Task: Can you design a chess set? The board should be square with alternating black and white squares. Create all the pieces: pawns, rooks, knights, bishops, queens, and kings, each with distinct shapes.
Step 4887:
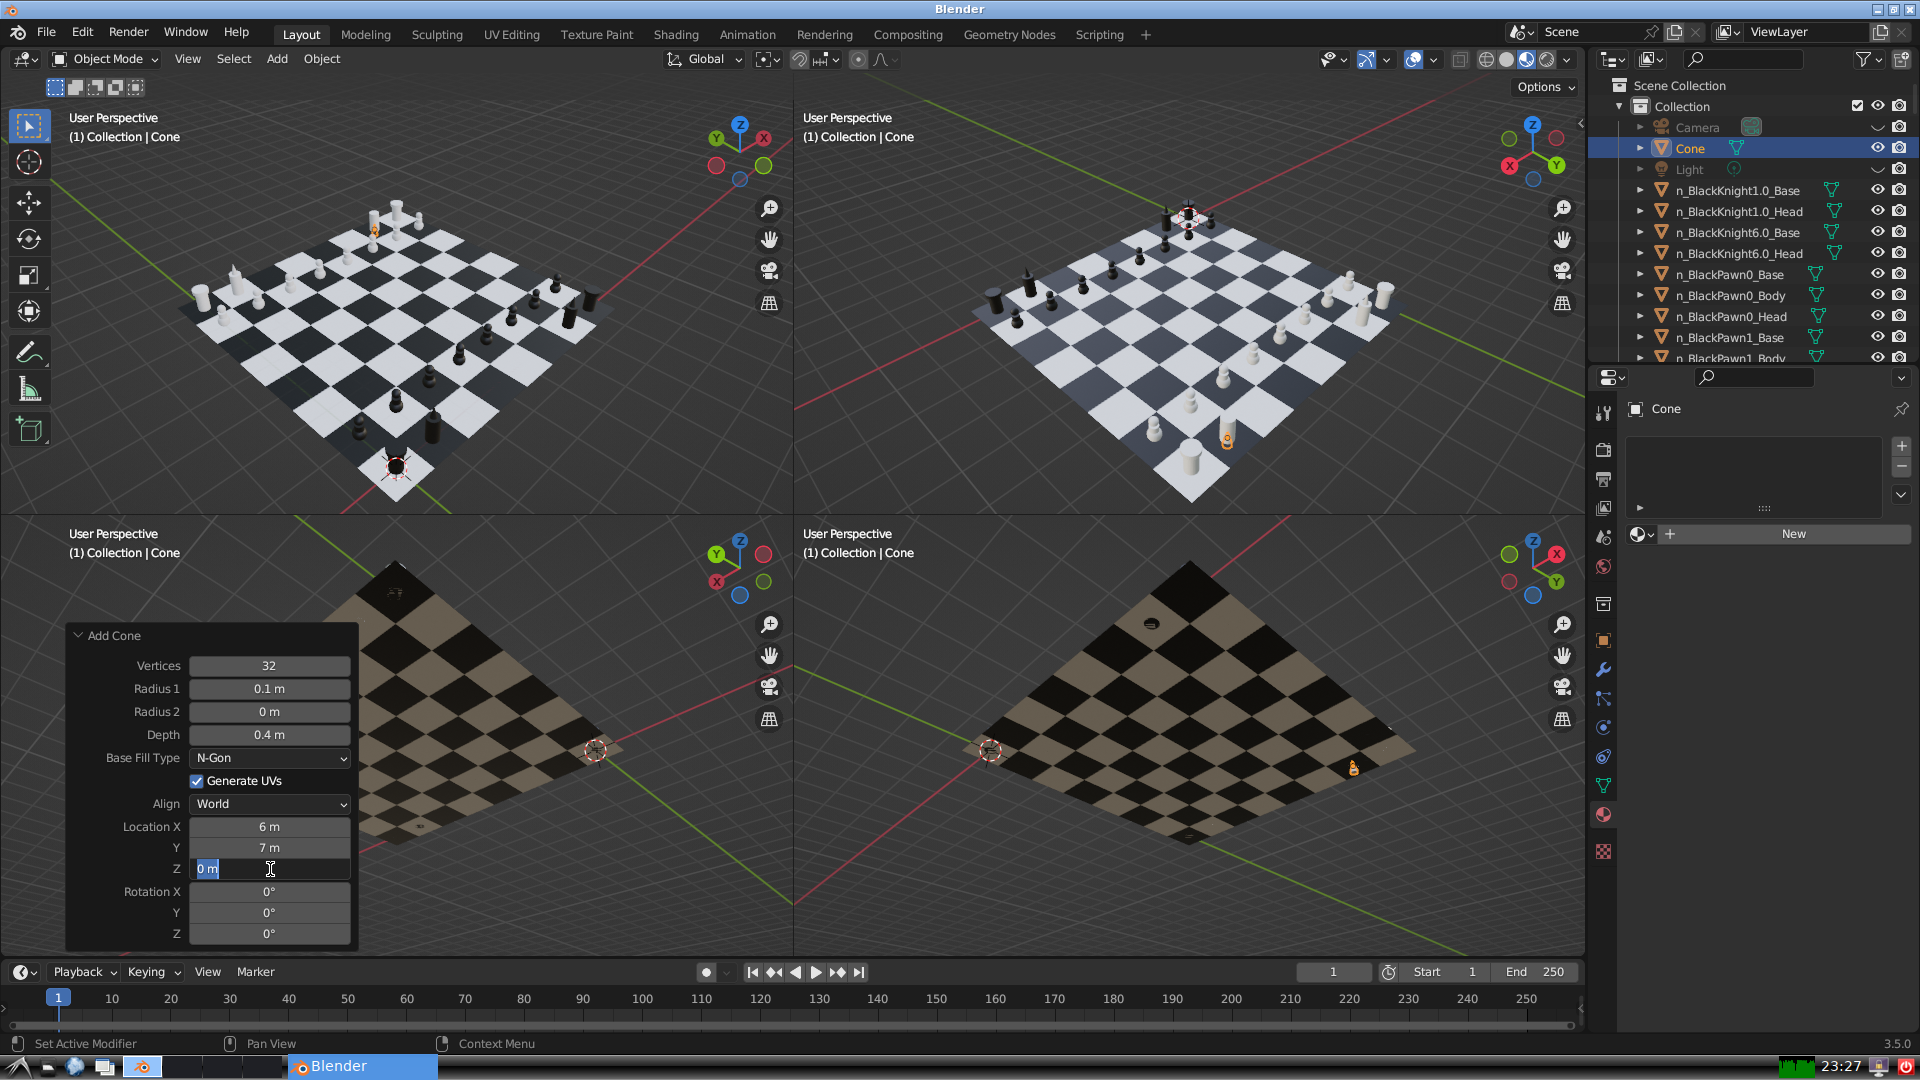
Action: input_text: 0.7